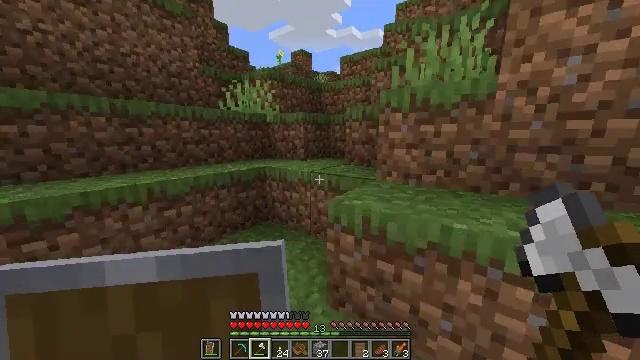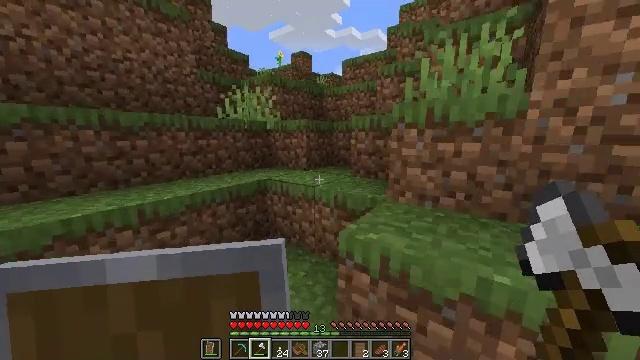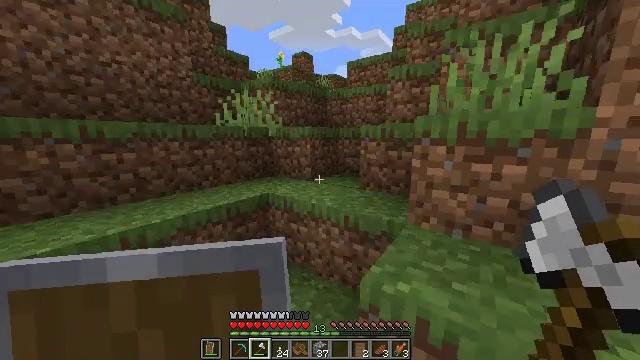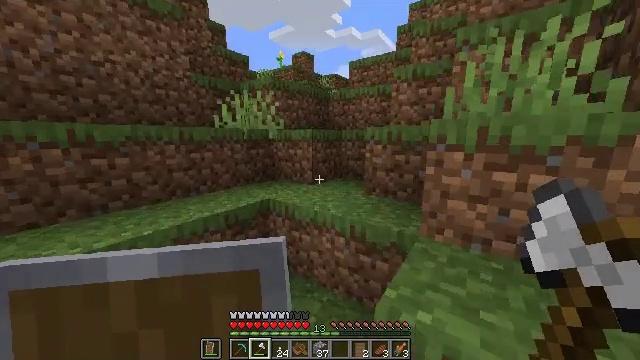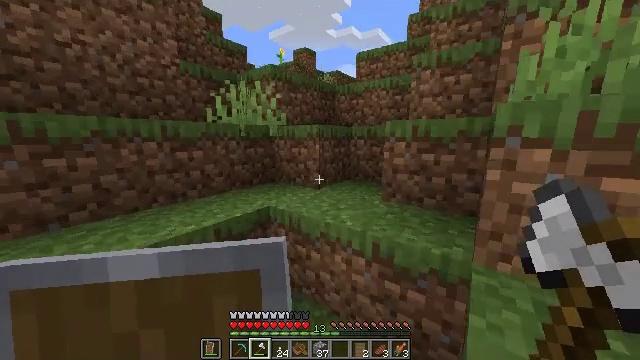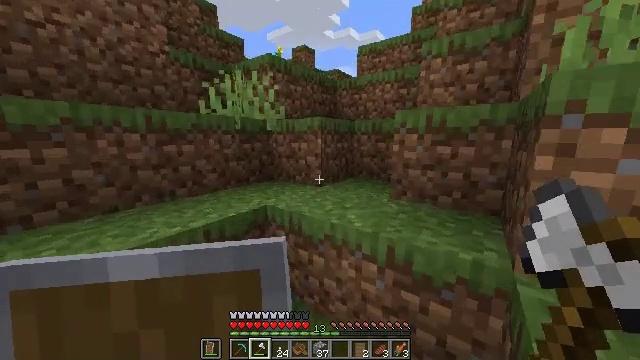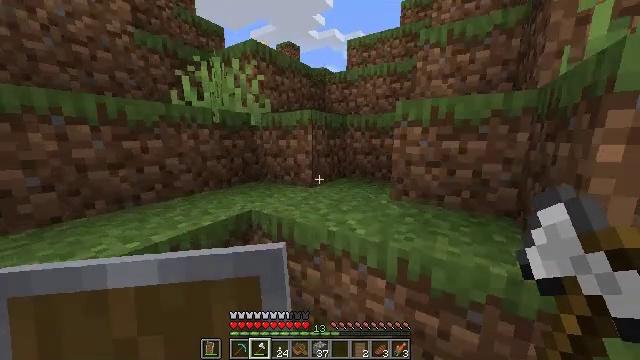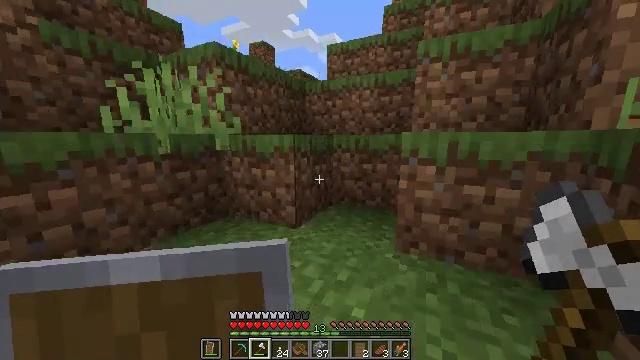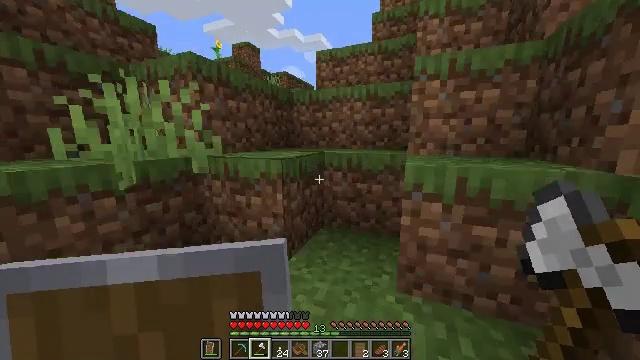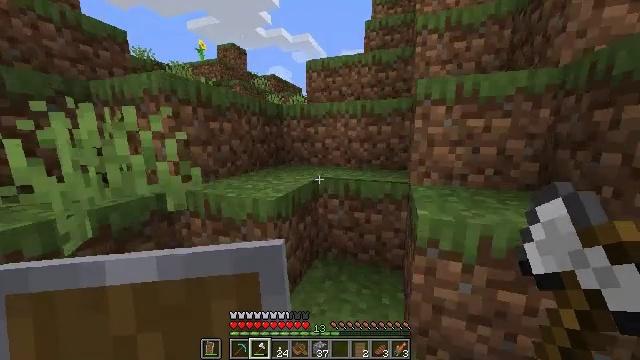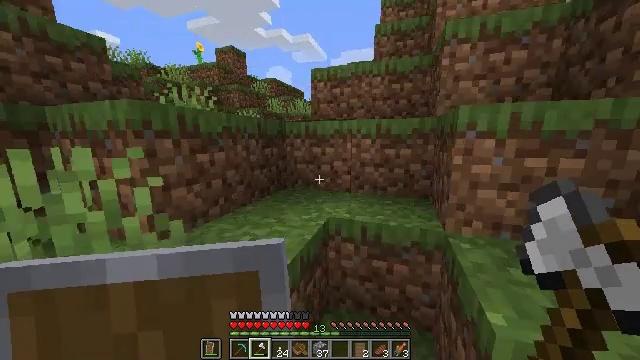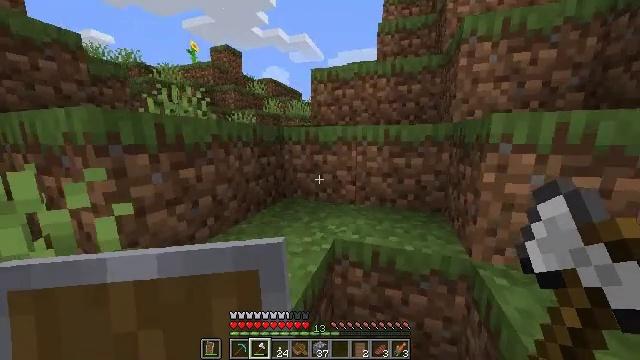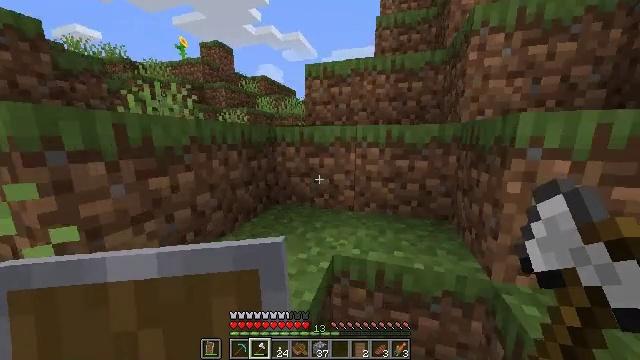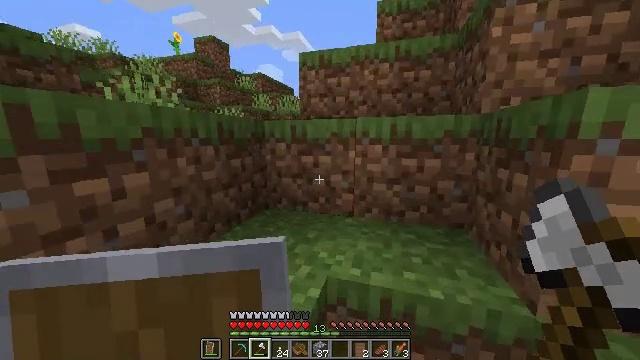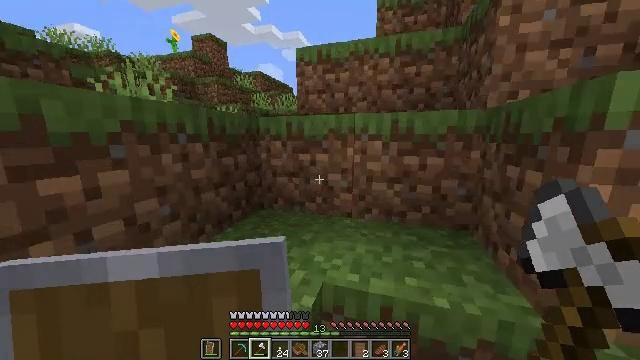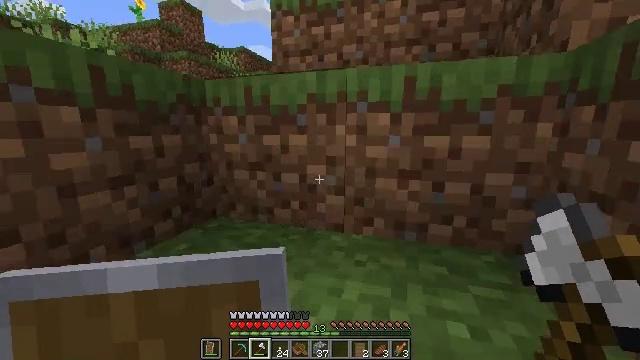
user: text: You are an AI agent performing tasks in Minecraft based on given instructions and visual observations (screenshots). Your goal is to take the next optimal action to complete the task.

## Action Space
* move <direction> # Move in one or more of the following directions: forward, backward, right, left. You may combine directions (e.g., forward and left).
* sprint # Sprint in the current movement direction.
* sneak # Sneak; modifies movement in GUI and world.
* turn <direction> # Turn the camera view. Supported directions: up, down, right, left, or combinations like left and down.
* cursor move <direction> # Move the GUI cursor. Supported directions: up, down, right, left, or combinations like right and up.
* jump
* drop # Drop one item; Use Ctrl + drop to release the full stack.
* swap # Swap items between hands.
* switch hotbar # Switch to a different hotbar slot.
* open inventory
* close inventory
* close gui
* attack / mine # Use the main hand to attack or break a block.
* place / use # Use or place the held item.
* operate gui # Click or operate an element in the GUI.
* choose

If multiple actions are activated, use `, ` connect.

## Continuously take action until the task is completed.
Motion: motion action
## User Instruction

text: Make a diamond shovel using diamonds and a stick.
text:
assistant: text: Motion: move forward, sprint, jump
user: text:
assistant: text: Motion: move forward, sprint
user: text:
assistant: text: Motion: move forward, sprint
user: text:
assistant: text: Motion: move forward, sprint
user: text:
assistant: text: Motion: move forward, sprint, jump
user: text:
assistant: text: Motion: move forward, sprint, turn right, jump
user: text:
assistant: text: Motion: move forward, sprint, turn right, jump
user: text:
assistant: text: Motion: move forward, sprint, turn right, jump
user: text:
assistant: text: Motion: move forward, sprint, turn right, jump
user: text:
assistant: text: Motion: move forward, sprint
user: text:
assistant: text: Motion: move forward, sprint
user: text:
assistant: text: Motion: move forward, sprint, turn right
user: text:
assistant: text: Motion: move forward, sprint
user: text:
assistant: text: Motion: move forward, sprint, jump
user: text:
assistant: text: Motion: move forward, sprint, jump
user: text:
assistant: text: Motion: move forward, sprint, jump
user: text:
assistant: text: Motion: move forward, sprint, jump
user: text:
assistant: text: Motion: move forward, sprint
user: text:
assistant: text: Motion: move forward, sprint
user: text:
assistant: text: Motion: move forward, sprint
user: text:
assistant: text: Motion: move forward, sprint, turn left and down
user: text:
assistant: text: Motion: move forward, sprint, turn left and down, jump
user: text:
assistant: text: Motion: move forward, sprint, turn left and down, jump
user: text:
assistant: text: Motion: move forward, sprint, turn left, jump
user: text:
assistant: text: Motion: move forward, sprint, jump
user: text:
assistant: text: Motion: move forward, sprint, jump
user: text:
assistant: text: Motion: move forward, sprint, jump
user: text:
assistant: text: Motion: move forward, sprint, turn right and down, jump
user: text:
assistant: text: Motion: move forward, sprint, turn right and down, jump
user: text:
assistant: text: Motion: move forward, sprint, turn down, jump